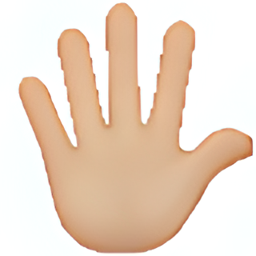
Name: raised hand with fingers splayed
Emoji: 🖐🏼
Group: People & Body
Sub-group: hand-fingers-open